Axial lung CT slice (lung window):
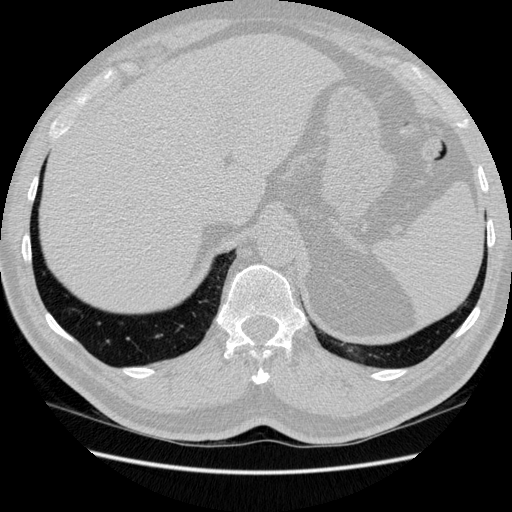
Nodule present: no